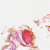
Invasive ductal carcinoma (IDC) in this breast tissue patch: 0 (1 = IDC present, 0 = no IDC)